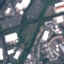
Label: Industrial